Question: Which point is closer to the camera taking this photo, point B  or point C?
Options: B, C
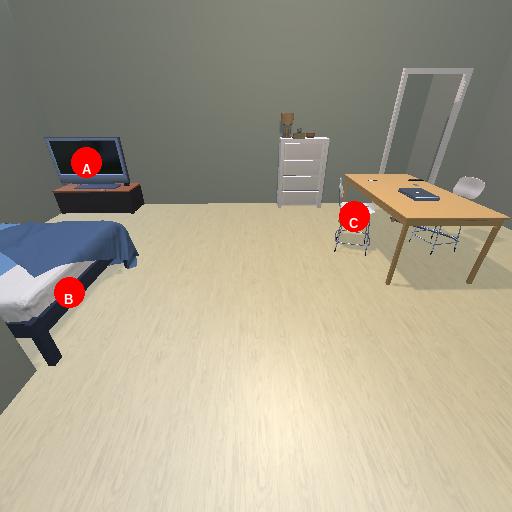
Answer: B